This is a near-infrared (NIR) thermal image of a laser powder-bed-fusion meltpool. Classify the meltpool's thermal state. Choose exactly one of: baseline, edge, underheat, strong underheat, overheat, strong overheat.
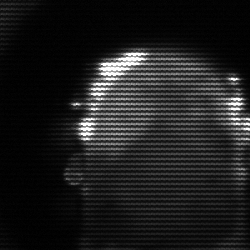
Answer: baseline